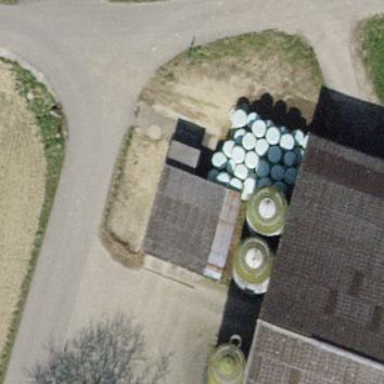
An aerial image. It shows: Group of garages.